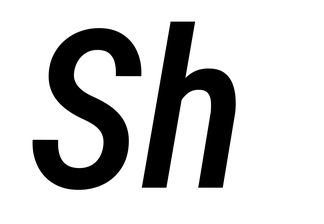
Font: Roboto-Italic_Condensed_Medium_Italic